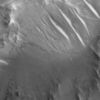
Label: not_dusty